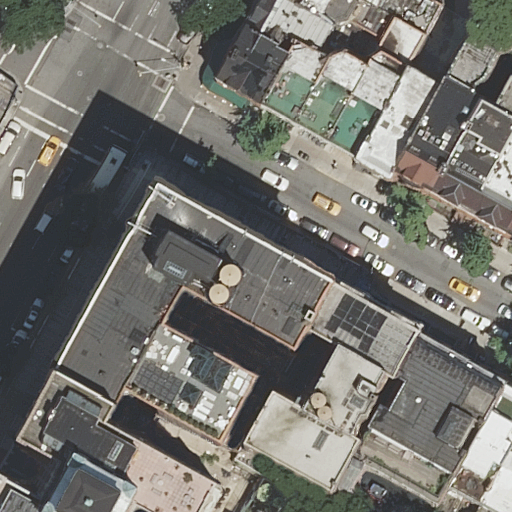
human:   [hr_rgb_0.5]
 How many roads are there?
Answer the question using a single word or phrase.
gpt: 3

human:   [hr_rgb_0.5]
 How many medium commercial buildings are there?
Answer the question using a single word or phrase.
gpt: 0

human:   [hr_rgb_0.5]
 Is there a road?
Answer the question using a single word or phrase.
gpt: yes

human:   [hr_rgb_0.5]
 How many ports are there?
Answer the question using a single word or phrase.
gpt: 0

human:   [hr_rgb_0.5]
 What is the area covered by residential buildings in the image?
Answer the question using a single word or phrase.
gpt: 4578m2

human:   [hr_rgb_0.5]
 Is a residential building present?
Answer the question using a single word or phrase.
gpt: yes

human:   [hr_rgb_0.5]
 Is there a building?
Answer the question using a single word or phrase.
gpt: yes

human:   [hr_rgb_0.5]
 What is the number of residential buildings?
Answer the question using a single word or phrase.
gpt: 17

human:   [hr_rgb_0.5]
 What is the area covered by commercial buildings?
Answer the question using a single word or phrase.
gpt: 0m2

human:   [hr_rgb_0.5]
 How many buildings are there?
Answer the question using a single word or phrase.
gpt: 17

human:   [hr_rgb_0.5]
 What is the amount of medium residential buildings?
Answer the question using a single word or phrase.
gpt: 9

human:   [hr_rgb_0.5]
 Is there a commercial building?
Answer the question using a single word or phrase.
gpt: no

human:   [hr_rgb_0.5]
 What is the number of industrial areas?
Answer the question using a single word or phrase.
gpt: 0

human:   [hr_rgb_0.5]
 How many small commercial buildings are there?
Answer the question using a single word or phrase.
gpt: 0

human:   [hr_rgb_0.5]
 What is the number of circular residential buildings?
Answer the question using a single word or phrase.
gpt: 0

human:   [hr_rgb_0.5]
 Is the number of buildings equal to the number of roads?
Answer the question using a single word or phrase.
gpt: no

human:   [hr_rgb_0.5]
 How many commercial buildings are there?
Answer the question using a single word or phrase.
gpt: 0

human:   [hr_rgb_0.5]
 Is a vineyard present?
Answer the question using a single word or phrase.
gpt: no

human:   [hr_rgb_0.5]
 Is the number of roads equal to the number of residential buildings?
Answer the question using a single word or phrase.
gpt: no

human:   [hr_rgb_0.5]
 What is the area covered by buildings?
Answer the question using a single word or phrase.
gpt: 4578m2

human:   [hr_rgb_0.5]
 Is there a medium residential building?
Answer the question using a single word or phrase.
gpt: yes

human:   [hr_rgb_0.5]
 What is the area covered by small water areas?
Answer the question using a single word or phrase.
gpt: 0m2

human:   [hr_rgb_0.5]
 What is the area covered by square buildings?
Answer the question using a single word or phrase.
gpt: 0m2

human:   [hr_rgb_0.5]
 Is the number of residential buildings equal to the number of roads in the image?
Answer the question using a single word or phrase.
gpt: no

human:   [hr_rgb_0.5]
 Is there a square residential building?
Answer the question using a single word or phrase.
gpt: no

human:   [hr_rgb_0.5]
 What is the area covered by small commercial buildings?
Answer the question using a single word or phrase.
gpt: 0m2

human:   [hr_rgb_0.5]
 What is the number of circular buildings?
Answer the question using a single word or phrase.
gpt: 0

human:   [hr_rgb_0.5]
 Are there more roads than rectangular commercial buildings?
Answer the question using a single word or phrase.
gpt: yes

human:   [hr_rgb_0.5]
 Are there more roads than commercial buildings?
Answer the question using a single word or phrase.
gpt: yes

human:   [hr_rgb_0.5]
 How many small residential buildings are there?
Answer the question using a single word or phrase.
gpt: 5

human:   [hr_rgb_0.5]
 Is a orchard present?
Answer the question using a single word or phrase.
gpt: no

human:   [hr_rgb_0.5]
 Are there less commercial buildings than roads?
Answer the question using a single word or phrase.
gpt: yes

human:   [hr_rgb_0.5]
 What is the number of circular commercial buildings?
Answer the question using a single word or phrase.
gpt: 0

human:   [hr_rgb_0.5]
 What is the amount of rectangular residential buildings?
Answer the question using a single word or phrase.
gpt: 9

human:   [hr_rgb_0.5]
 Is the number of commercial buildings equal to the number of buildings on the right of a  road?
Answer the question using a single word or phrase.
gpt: no

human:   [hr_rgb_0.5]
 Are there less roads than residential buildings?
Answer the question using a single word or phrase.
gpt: yes

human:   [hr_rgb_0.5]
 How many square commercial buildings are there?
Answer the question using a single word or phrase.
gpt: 0

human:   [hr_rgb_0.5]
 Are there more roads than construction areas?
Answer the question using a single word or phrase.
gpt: yes

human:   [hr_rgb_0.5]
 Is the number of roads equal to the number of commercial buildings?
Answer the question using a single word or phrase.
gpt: no

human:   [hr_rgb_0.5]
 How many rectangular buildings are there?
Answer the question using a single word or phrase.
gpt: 9

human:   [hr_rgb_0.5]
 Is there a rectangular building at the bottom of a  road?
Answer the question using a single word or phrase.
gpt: yes

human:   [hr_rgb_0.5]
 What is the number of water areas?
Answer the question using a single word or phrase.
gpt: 0

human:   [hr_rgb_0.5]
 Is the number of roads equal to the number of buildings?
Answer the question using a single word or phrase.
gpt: no

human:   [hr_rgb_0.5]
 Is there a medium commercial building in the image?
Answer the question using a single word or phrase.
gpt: no

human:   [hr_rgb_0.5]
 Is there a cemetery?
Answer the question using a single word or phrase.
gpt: no

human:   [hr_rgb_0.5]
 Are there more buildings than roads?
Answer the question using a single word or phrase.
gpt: yes

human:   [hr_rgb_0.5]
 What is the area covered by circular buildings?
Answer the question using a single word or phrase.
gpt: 0m2

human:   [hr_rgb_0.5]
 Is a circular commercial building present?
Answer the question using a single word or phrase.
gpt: no

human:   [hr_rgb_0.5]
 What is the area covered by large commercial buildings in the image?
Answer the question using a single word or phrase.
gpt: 0m2

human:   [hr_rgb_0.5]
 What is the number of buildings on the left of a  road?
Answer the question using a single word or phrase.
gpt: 1

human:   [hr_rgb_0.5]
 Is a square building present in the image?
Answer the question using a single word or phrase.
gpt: no

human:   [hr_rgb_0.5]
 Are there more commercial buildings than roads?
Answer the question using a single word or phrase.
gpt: no

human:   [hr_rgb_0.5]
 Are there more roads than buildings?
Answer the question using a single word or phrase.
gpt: no

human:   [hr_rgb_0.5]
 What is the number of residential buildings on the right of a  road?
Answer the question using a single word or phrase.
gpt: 16

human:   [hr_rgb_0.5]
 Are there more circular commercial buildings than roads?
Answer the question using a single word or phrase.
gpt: no

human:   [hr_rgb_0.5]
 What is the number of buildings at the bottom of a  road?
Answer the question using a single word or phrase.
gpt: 8

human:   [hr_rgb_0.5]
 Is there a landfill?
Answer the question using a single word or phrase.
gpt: no

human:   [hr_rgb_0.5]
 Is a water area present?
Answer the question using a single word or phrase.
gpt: no

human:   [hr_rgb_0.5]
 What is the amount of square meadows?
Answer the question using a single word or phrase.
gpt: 0

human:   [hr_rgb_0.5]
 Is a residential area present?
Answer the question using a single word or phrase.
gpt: no

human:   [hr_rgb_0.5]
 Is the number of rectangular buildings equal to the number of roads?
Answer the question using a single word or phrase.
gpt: no

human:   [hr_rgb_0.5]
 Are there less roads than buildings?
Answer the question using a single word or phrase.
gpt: yes

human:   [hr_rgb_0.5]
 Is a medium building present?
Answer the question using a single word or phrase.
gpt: yes

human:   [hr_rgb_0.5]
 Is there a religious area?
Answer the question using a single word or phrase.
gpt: no